Question: I have a complex query to do with EF by using LINQ. I know the way to do that with multiple loops manually but I would like to do it with LINQ queries:
Scenario: Test center for students
Database involves in my scenario 5 basic tables: tests, questions, answers, results and participants.
contains the tests themselves. (int testId, string testName). 1-N relationship with questions.
contains test questions. (int questionID,int testId,string questionText)
contains every possible answers for a question: (int answerId,int questionId, bool isCorrect) 1-N relationship with Questions.
contains a record per every answer, related to the student answering the question: (int ResultId, int AnswerId, int participantId, bool isSelectedByParticipant) 1:1 relationship with Answers.
: (int participantId). 1:1 relationship with Results.
I would like to know how many answers did a student respond successfully per every test (so a student can do some exams of course). A question can have one or more answers correct, but always at least one answer correct, so if every answer related with a question is not marked by the student(isSelectedByParticipant = false) the result for that question is wrong.

Thanks a lot everyone for ur help.
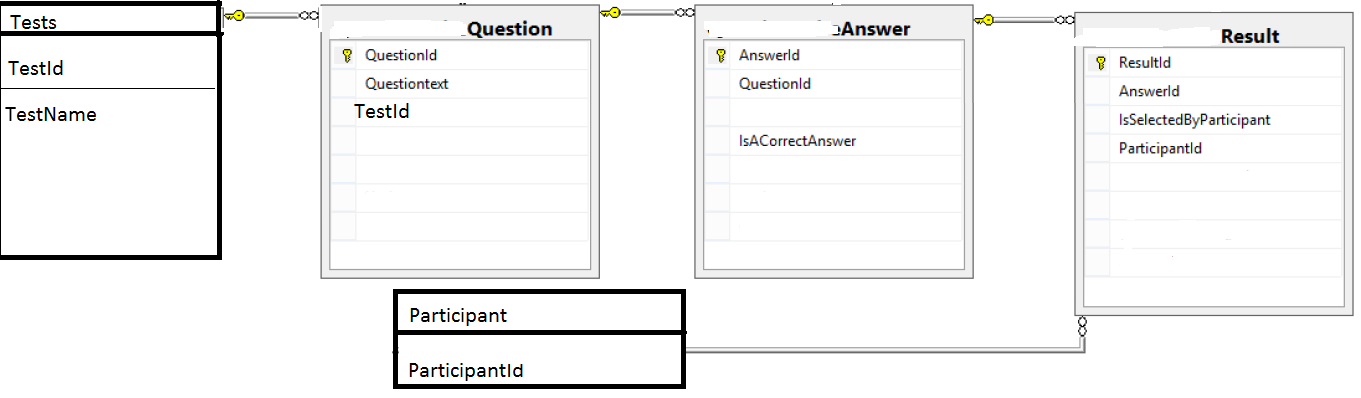
Answer: Something similar to:
'''
results.GroupBy(r => r.ParticipientId).Select(p => new
{
StudentId = p.Key,
Count = p.GroupBy(pr => pr.Answer.QuestionId).Select( cc => new {
// any correct answer is not selected or any incorrect answer is selected
notCorrect = cc.Any(q => !q.IsSelected && q.Answer.IsAnswerCorrect) || cc.Any(q => q.IsSelected && !q.Answer.IsAnswerCorrect)
}).Count(res => !res.notCorrect)
});
'''
Here is working <URL>